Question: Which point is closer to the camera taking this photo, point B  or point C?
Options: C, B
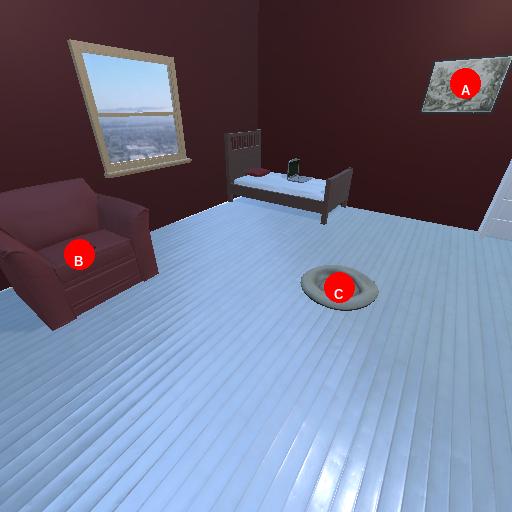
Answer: C